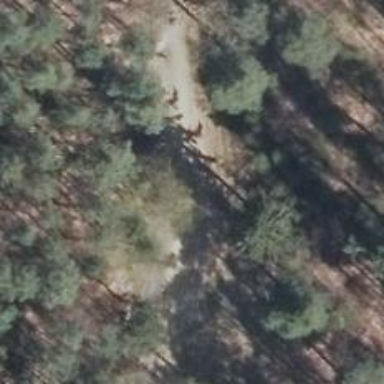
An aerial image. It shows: Sandy track road with grade 2 tracktype.